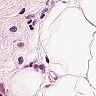
Metastatic tissue present: no